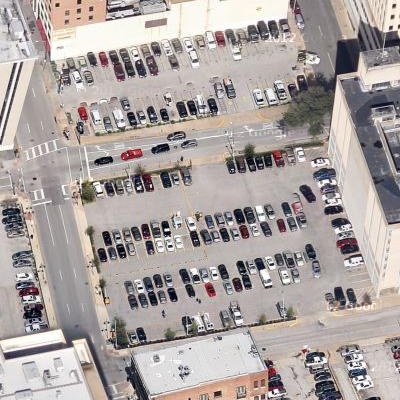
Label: gParking